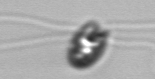
Label: flagellate_morphotype1